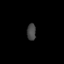
Tissue: skin
Cell type: Epithelial cells
Senescence score: 0.2873
Nuclear area (px): 144
Mean DAPI intensity: 70.646